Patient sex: F
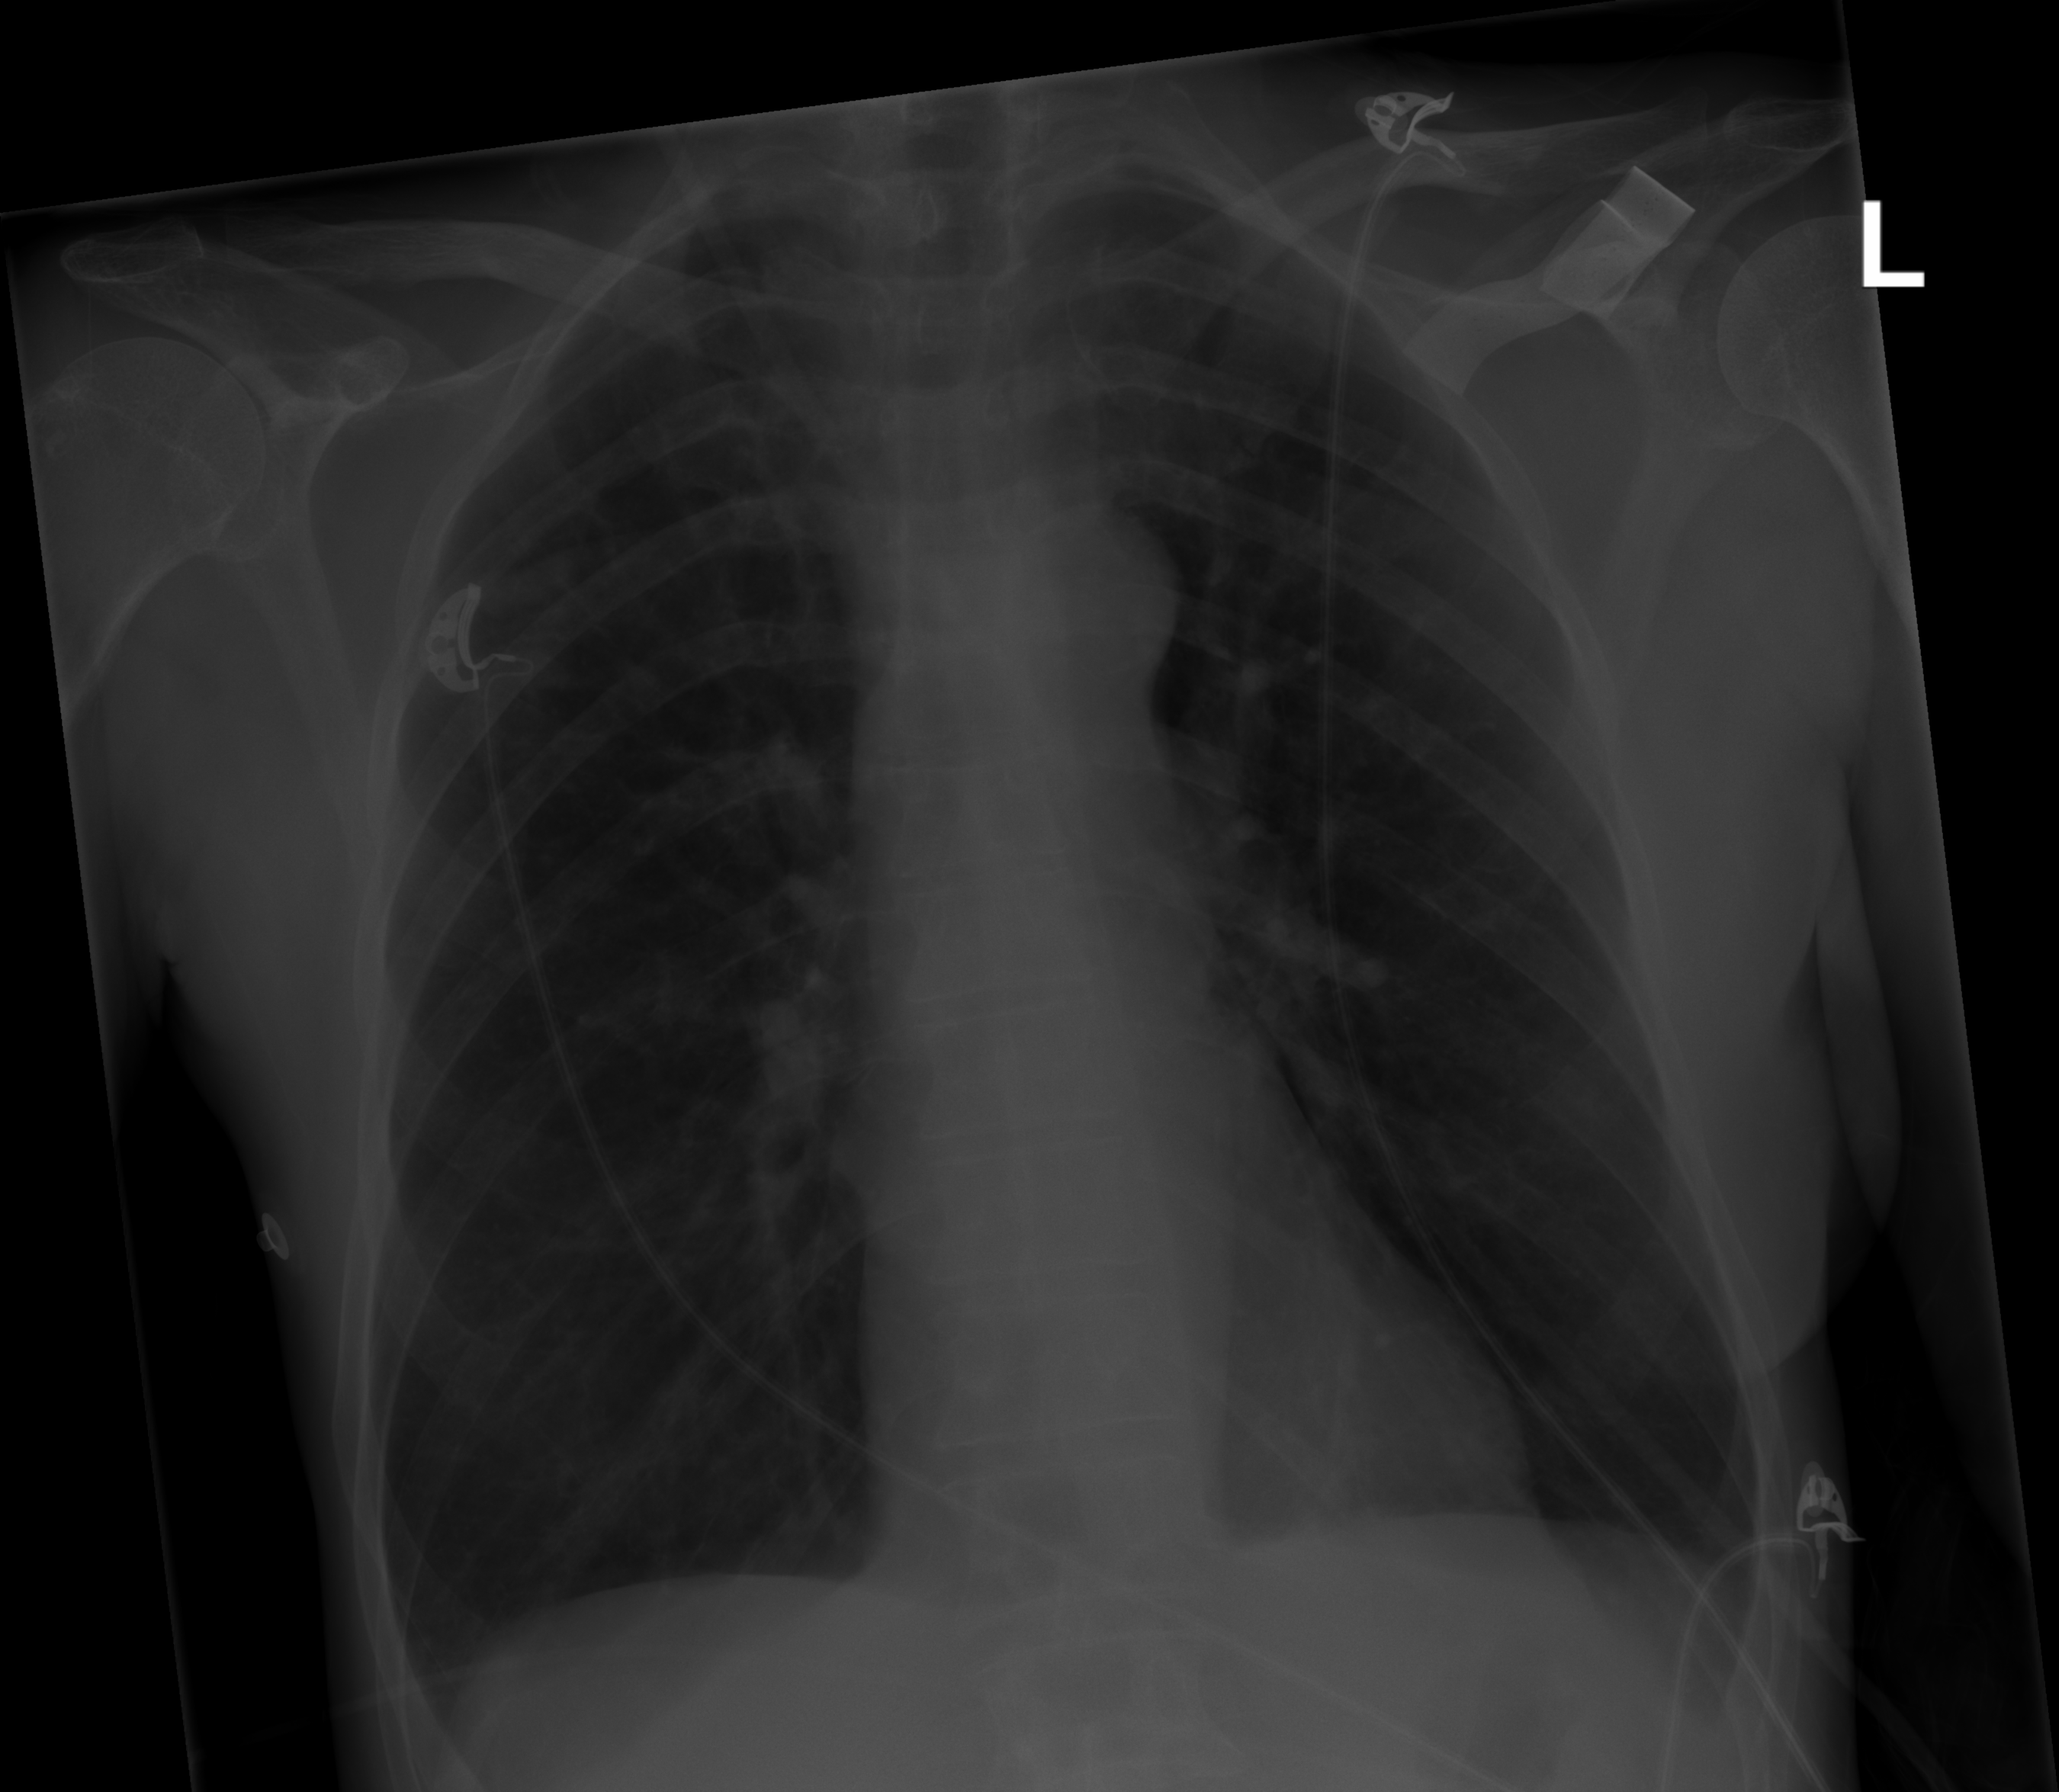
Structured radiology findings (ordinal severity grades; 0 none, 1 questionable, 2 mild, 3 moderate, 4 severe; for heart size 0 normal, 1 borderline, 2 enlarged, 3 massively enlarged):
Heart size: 0
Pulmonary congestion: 0
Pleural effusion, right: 1
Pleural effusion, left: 0
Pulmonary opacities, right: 0
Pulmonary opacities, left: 0
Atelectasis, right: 0
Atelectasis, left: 0